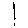
Label: line